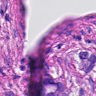
Metastatic tissue present: yes